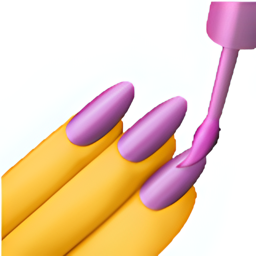
Name: nail polish
Emoji: 💅
Group: People & Body
Sub-group: hand-prop